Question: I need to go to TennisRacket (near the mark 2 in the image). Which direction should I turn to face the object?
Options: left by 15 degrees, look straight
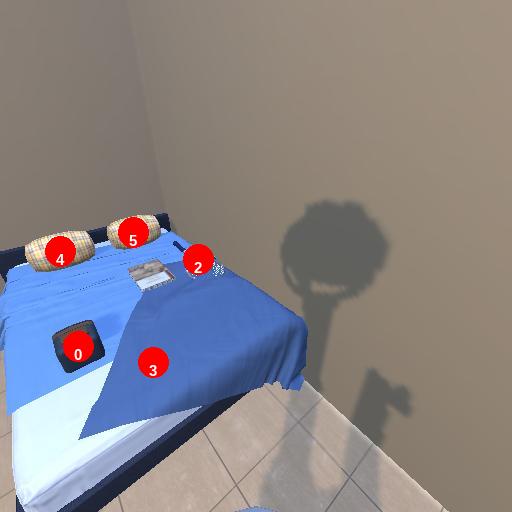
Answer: left by 15 degrees